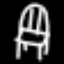
Label: chair